Interaction volume radius: 5 \u00c5
Interaction volume height: 35 \u00c5
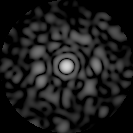
Disorder parameter: 0.7934